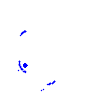
Particle: electron